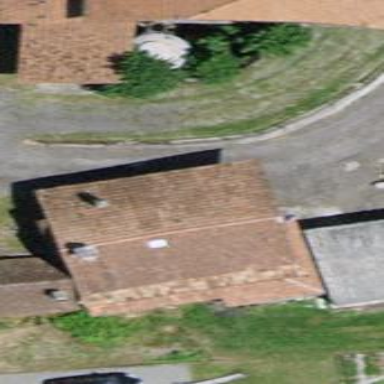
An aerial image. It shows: Sty building.